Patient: sex M, age 48
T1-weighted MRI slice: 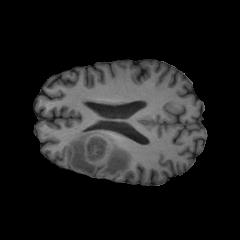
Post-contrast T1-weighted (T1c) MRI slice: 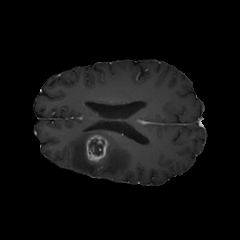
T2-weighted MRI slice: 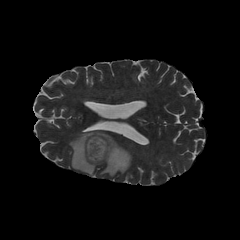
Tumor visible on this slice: yes
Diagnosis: Glioblastoma, IDH-wildtype
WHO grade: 4